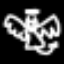
Label: angel